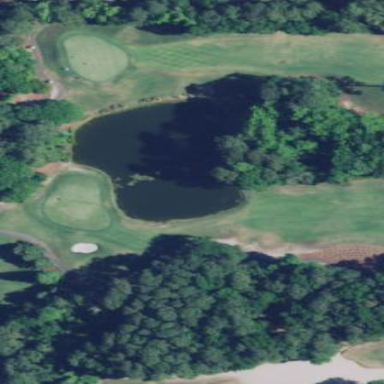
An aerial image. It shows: Water hazard in golf course. The hazard is natural water feature.